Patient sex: M
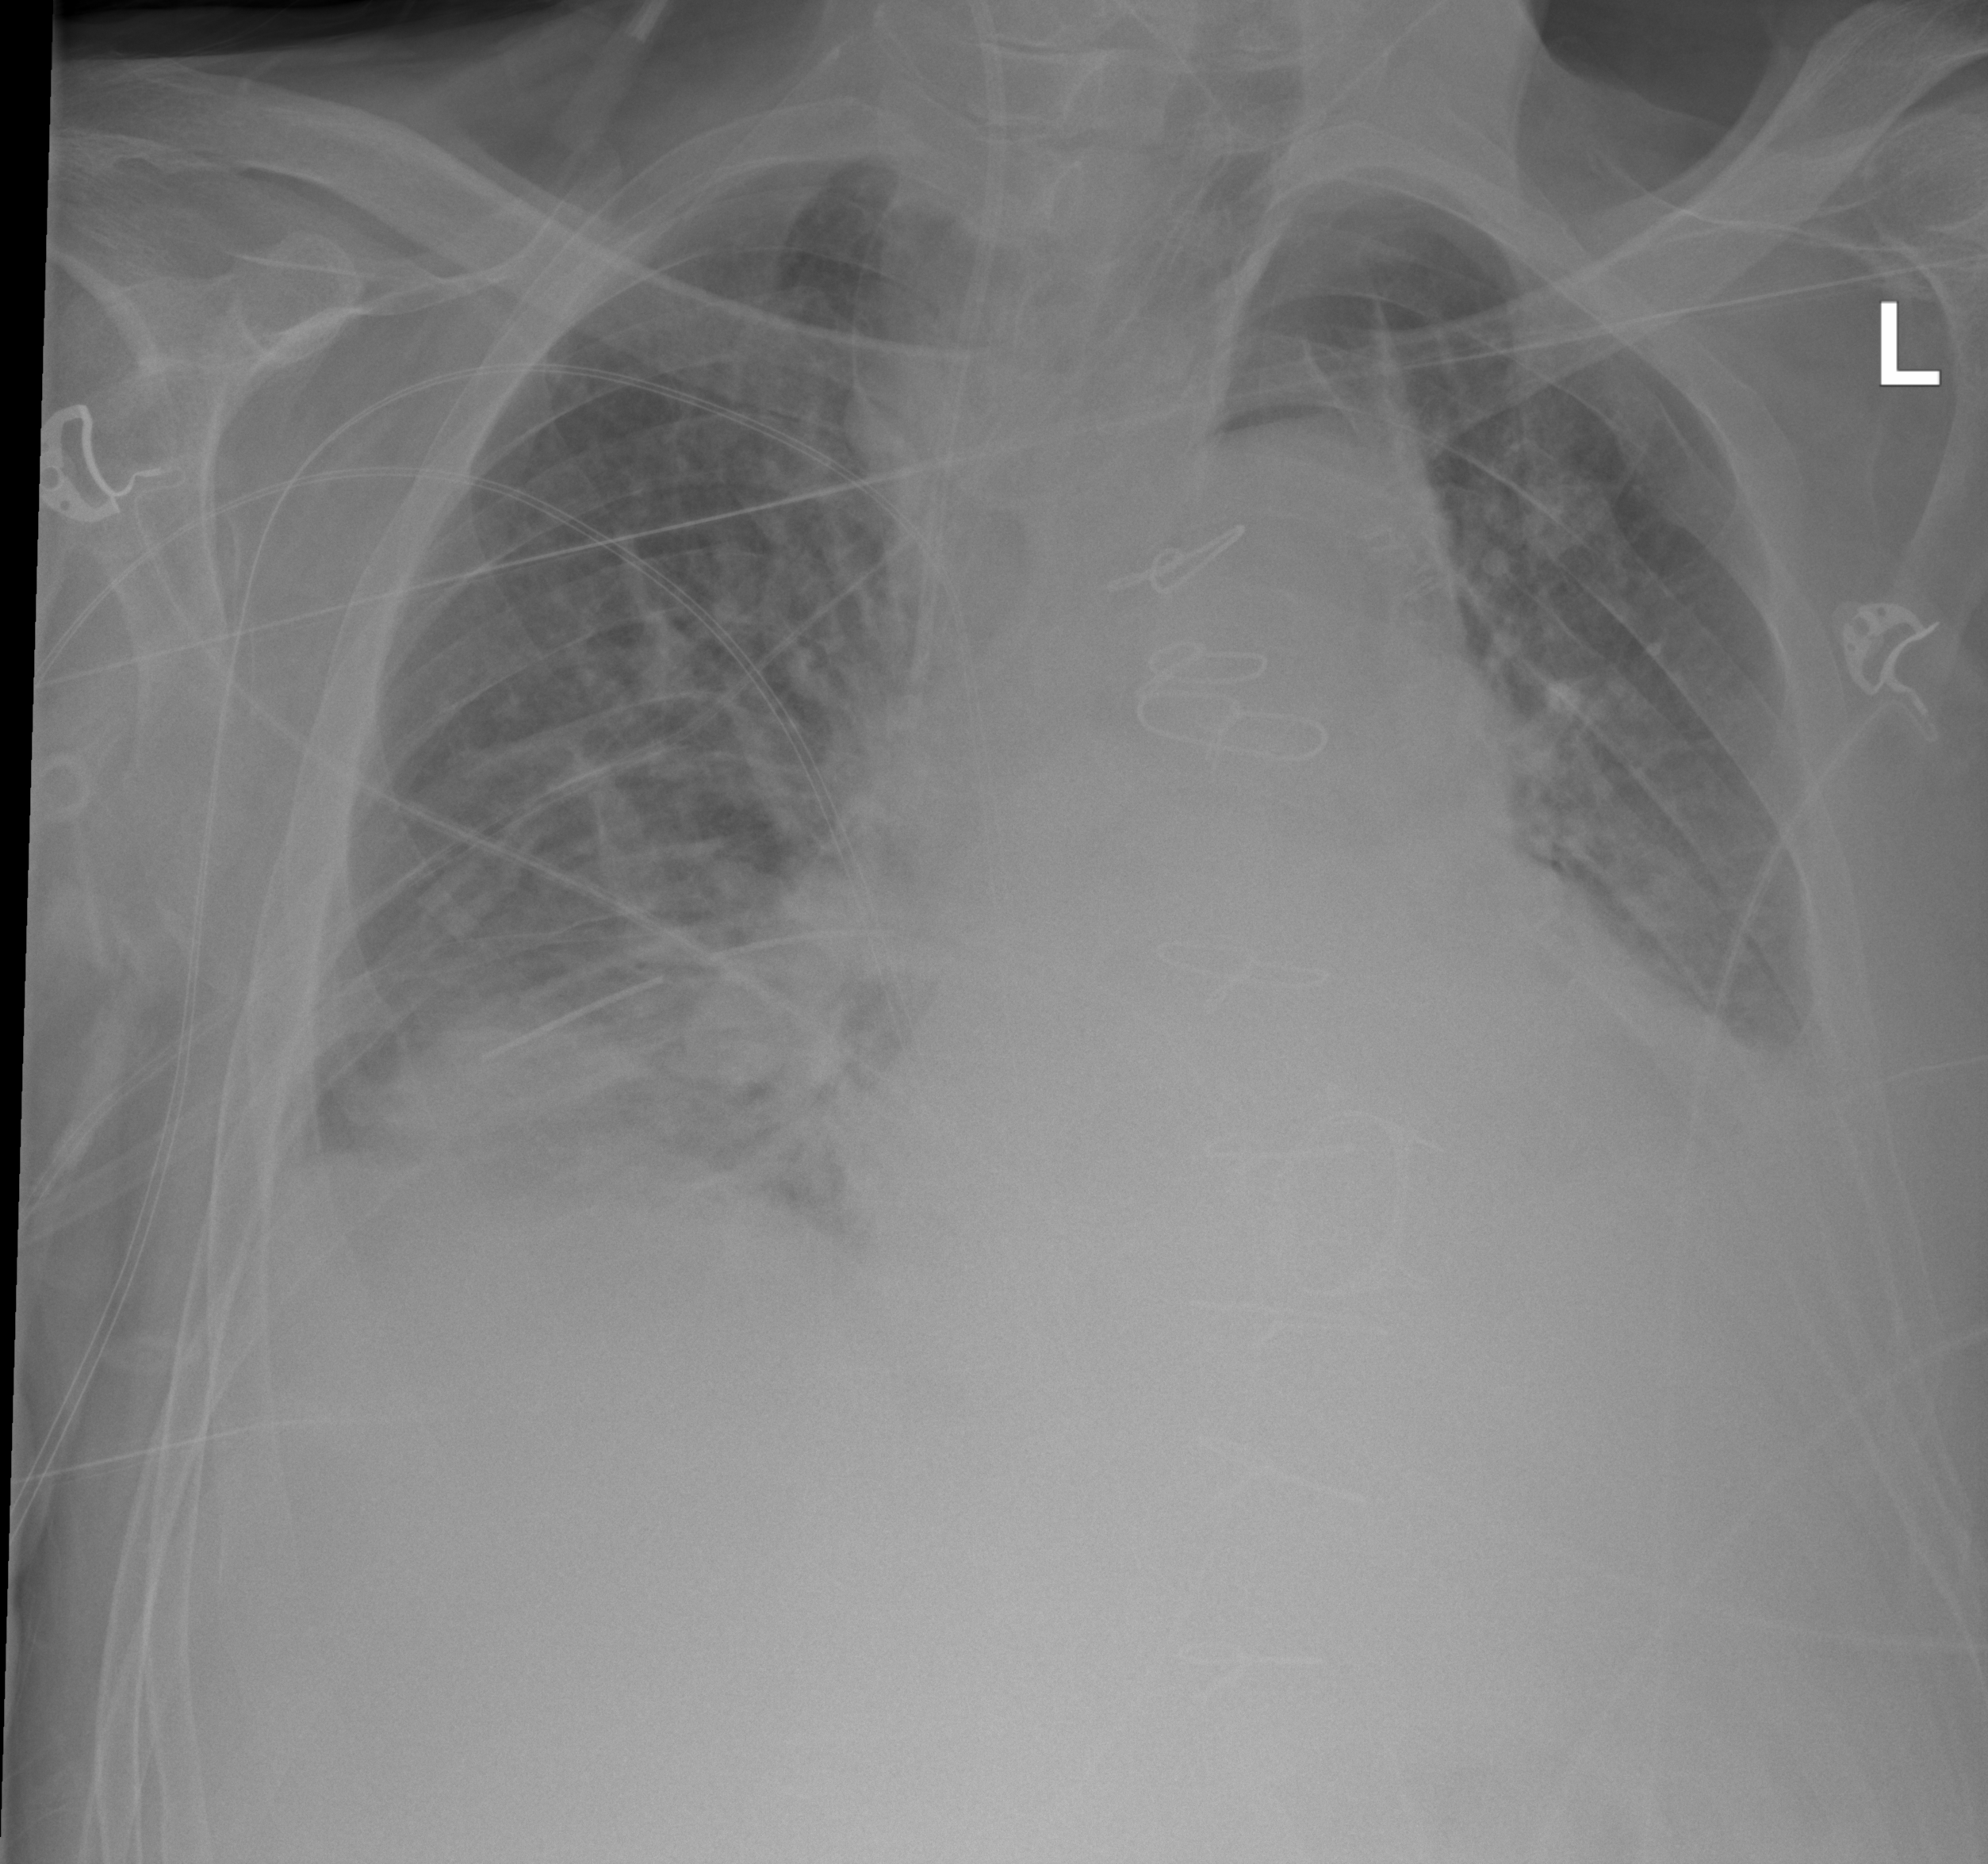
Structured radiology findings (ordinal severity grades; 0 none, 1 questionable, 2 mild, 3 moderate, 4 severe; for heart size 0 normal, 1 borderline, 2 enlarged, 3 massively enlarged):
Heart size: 2
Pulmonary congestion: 2
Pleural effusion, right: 2
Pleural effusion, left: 3
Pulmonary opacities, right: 2
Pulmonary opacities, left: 2
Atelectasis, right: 3
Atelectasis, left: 3